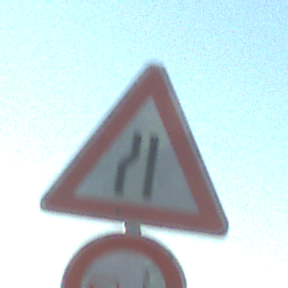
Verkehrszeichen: EinseitigVerengteFahrbahnLinks
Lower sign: VerbotUeberholenEinspurigeFahrzeuge
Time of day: SunriseSunset
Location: Outdoor (Nature)
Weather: Clear
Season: NotSpecified
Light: Natural